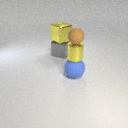
large gray metal cube below large yellow metal cube